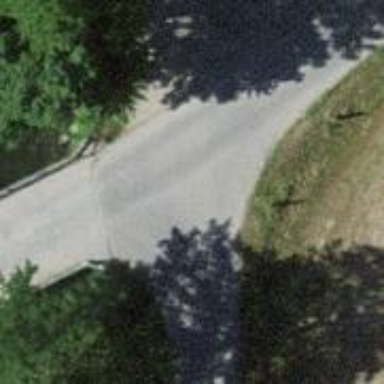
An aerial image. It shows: Paved residential road with bridge.